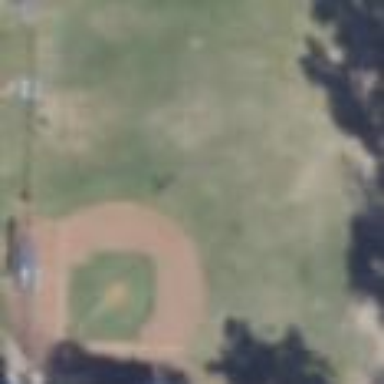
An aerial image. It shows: Baseball pitch for leisure land activities.